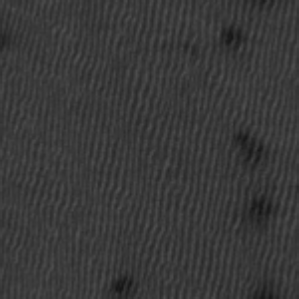
Label: frost